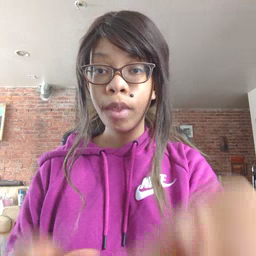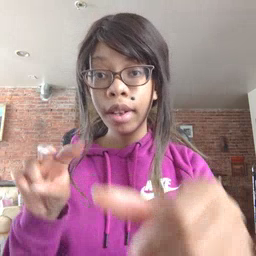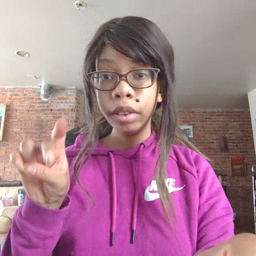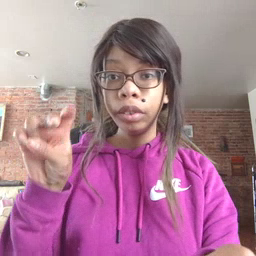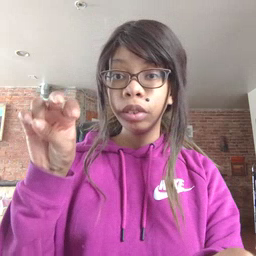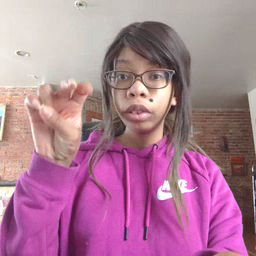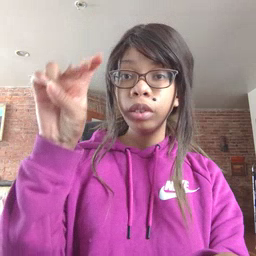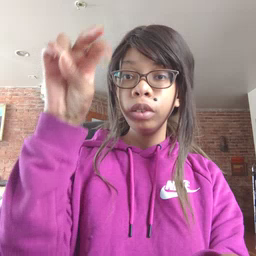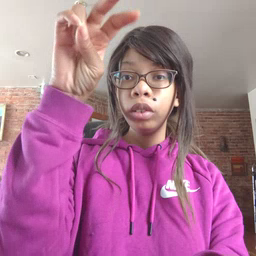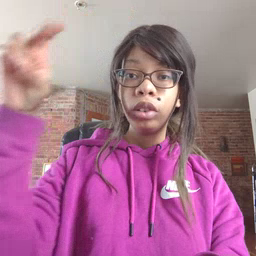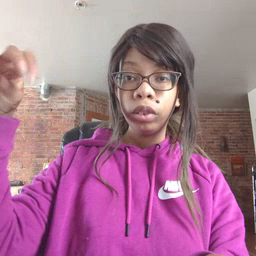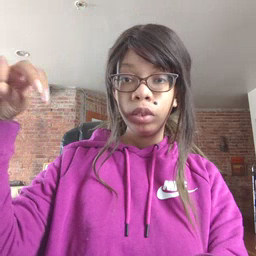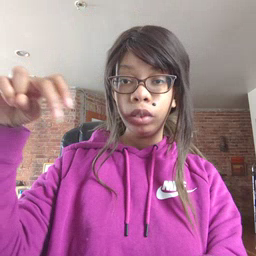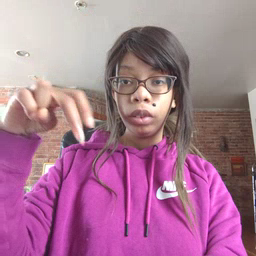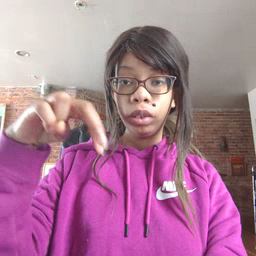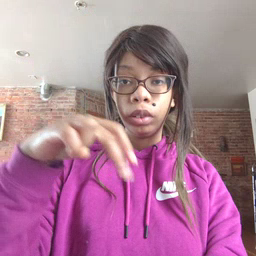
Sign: stairs